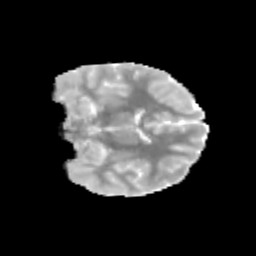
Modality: MD
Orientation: coronal
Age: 11
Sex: male
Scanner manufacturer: siemens
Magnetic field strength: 3 T
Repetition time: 3.8 s
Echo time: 0.07 s